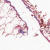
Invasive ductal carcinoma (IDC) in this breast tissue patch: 0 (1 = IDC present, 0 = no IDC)